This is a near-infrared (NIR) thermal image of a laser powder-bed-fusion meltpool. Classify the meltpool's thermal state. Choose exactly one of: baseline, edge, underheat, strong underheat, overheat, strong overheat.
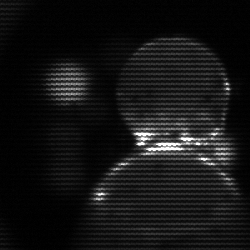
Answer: edge